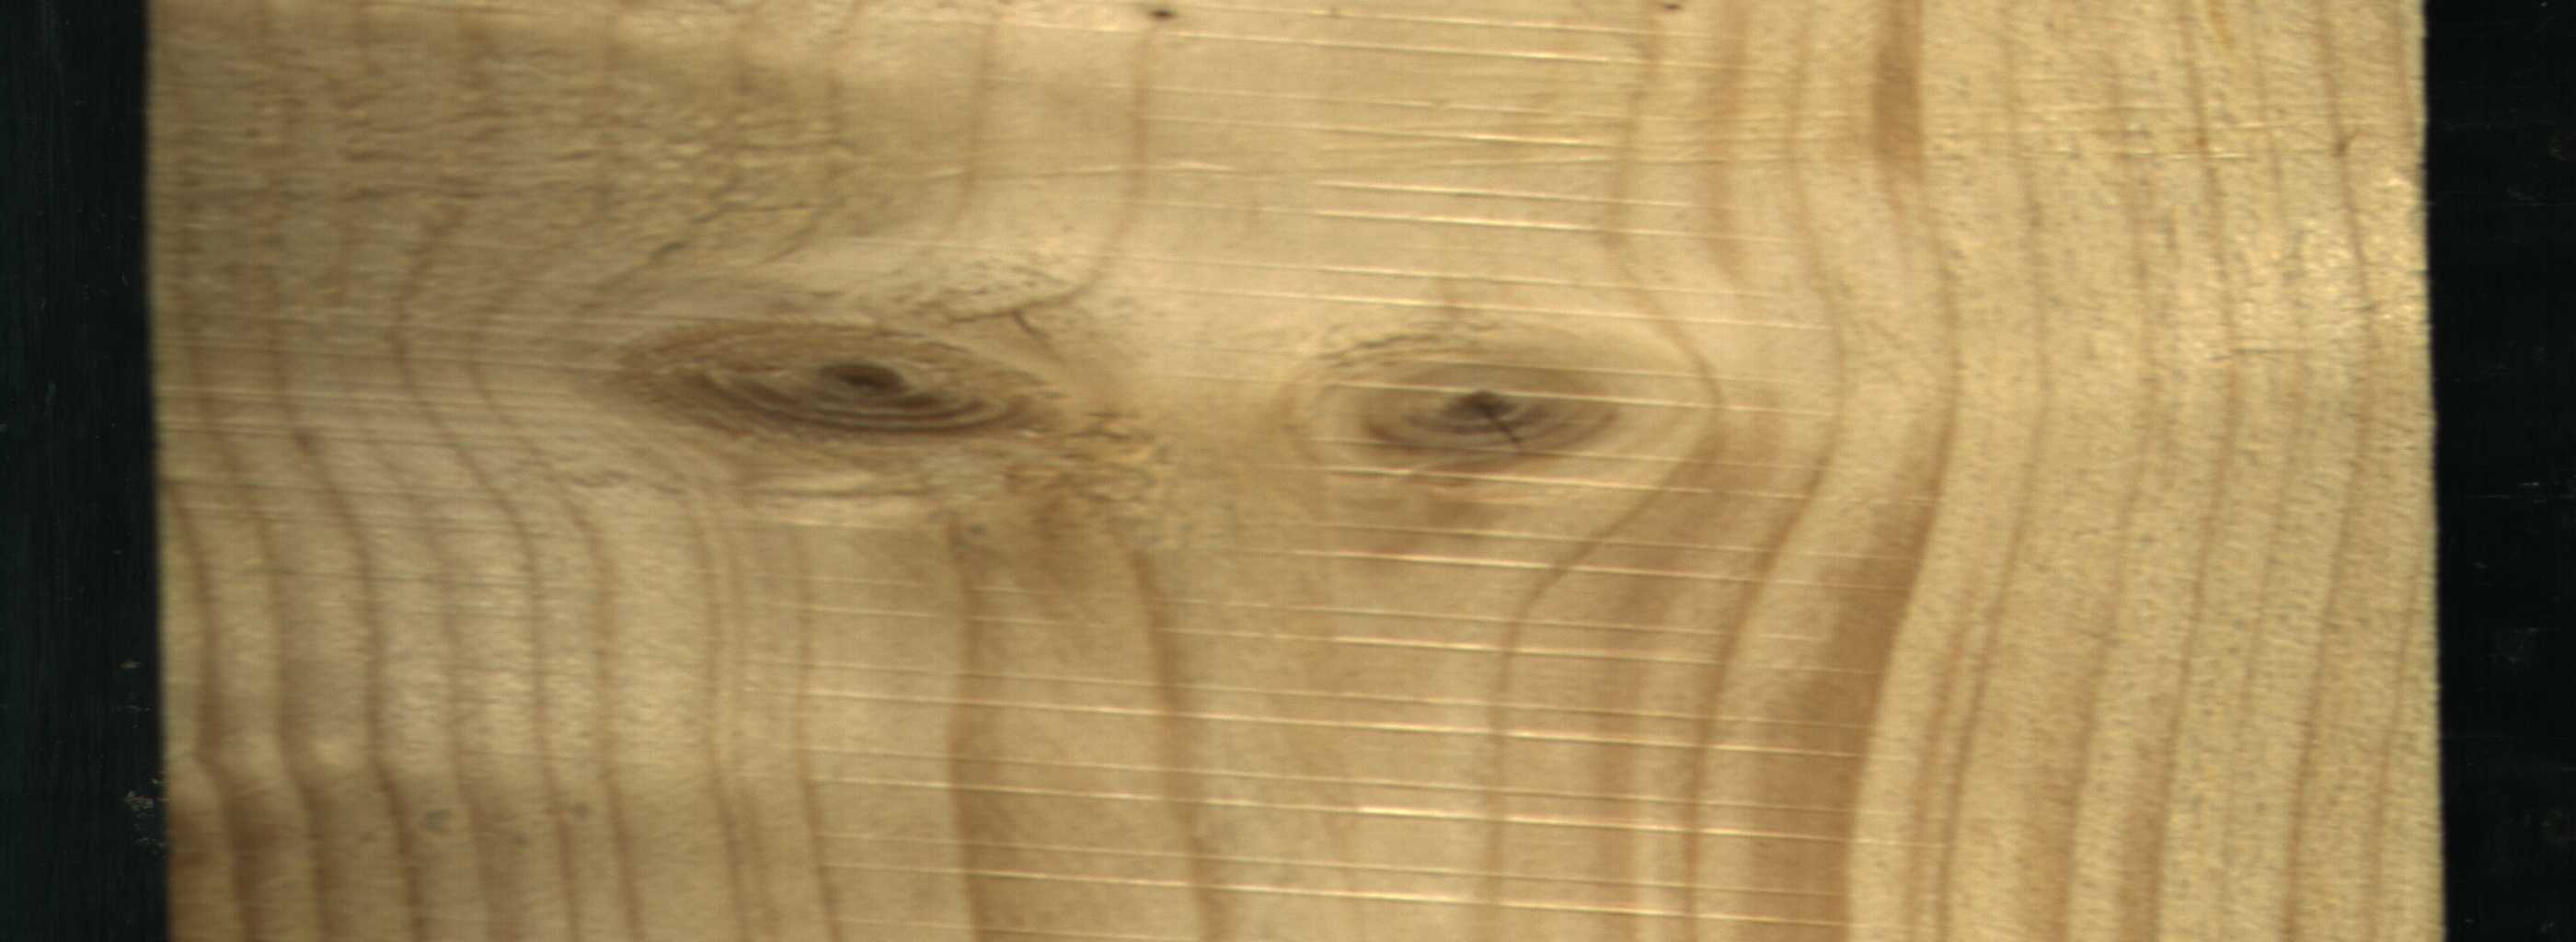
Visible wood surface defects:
Live_Knot
Live_Knot